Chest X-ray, AP view. Patient: 42 years old, sex F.
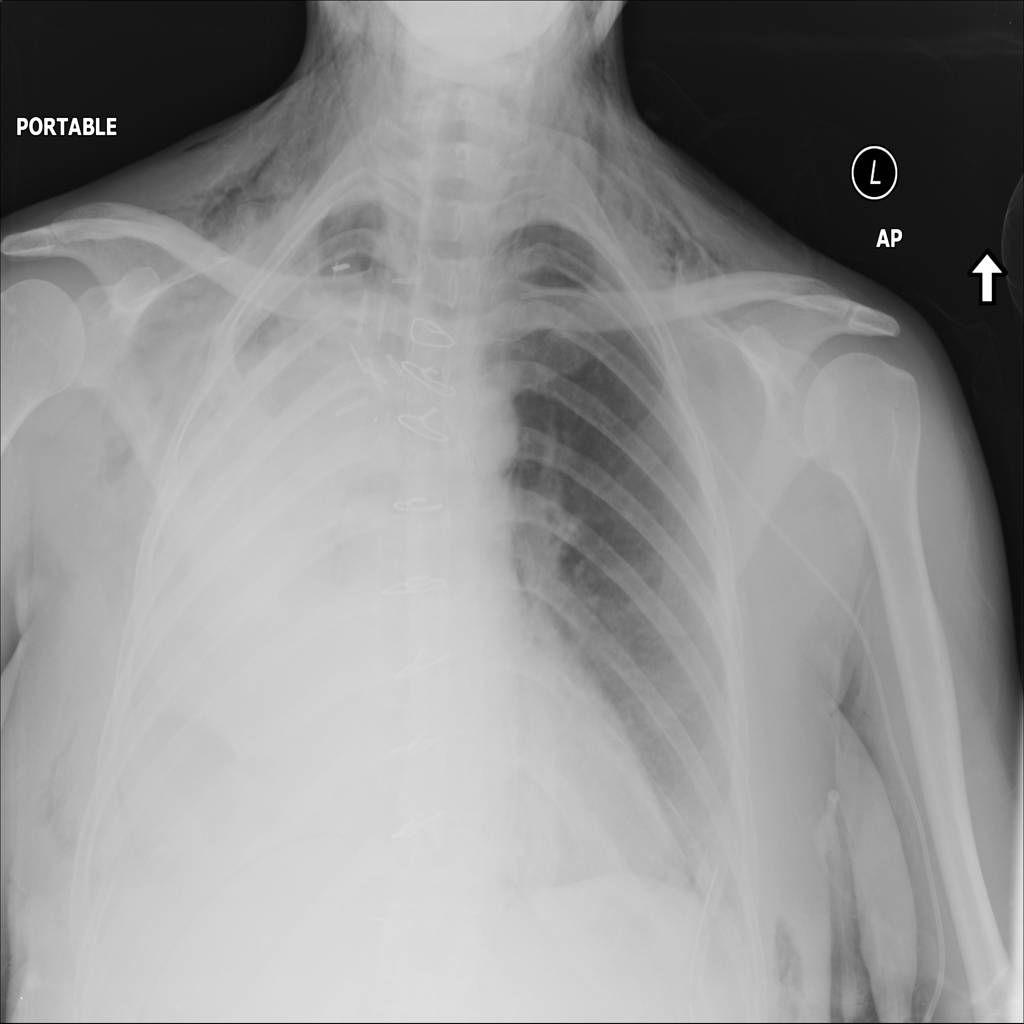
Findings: Emphysema